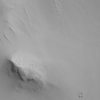
Label: not_dusty